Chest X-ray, PA view. Patient: 74 years old, sex F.
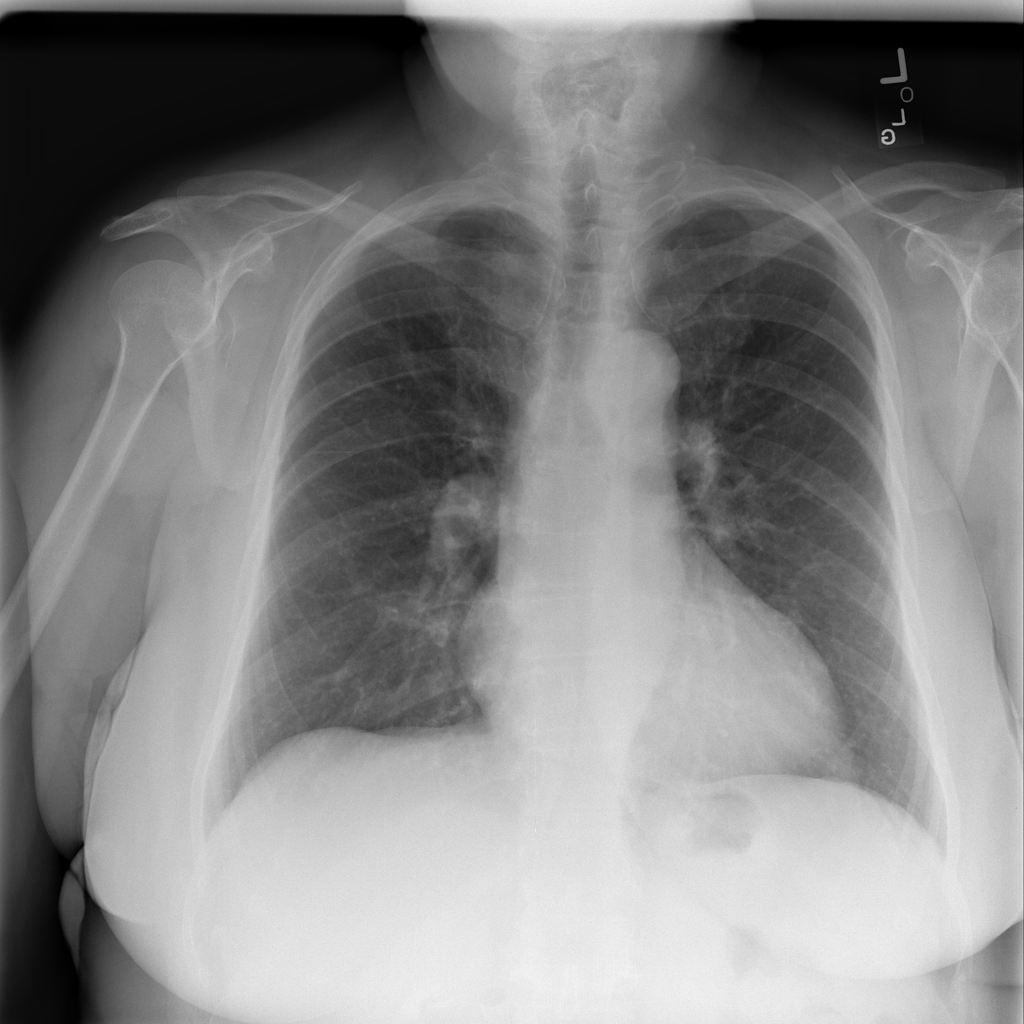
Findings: No Finding